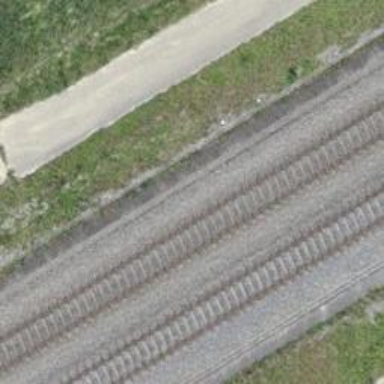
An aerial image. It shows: Single-track electrified railway with contact line.